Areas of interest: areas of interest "Haitang Garden"
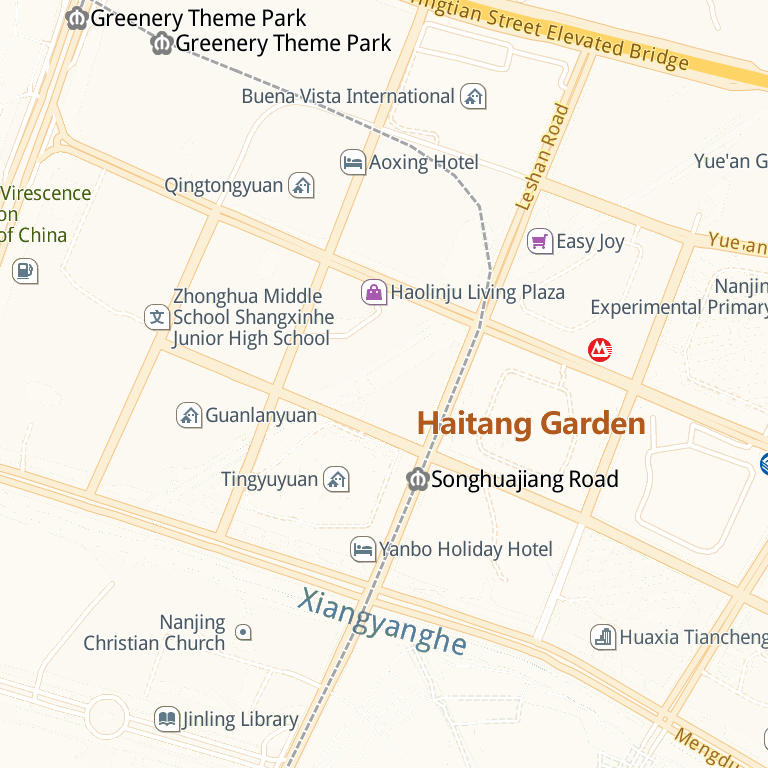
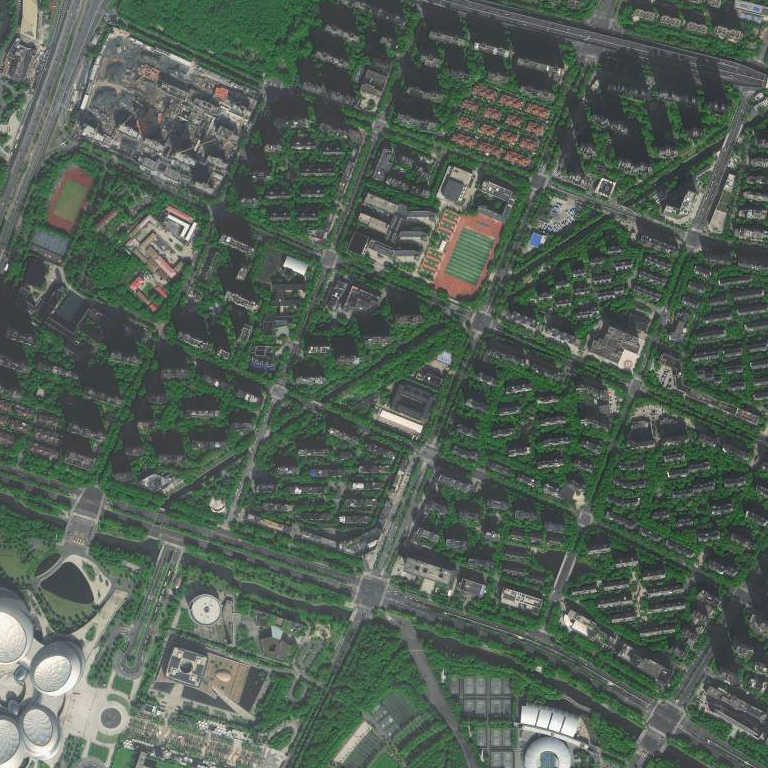